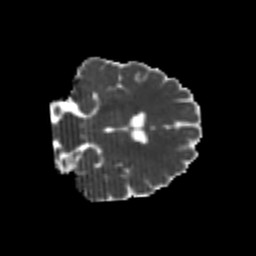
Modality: MD
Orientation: coronal
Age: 23
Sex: female
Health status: healthy
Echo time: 0.074 s